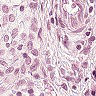
Metastatic tissue present: no